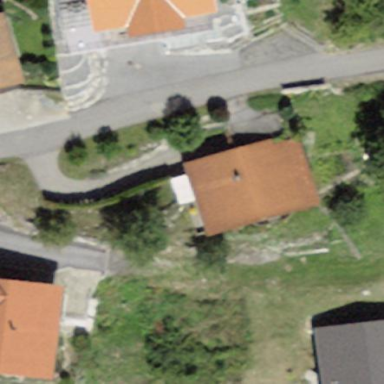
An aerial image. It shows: Detached building.